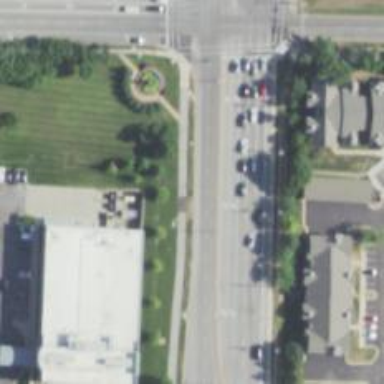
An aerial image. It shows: Dash road marking.